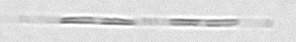
Label: Leptocylindrus